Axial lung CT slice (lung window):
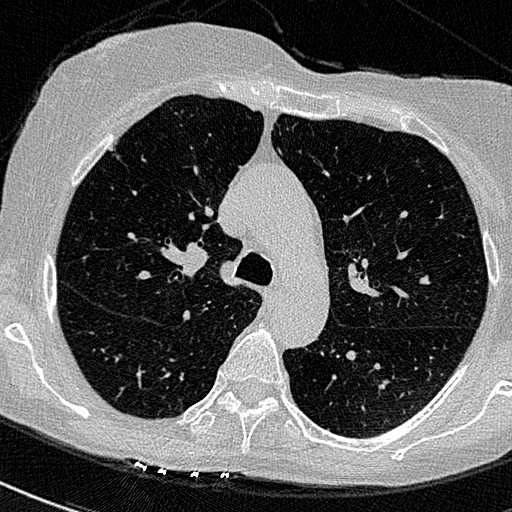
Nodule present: no